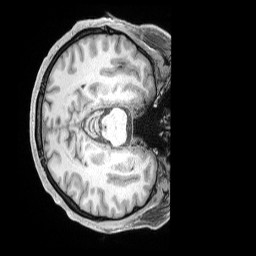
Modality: T1w
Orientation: axial
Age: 37
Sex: male
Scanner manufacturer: siemens
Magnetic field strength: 3 T
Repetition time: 2 s
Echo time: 0.00211 s